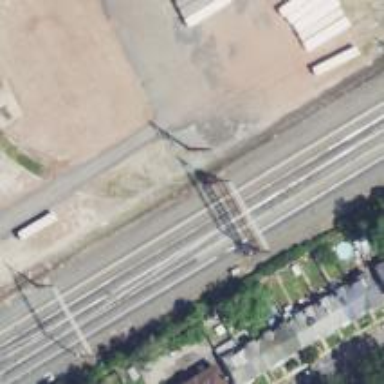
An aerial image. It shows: Railway track with contact lines for electrification.